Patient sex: M
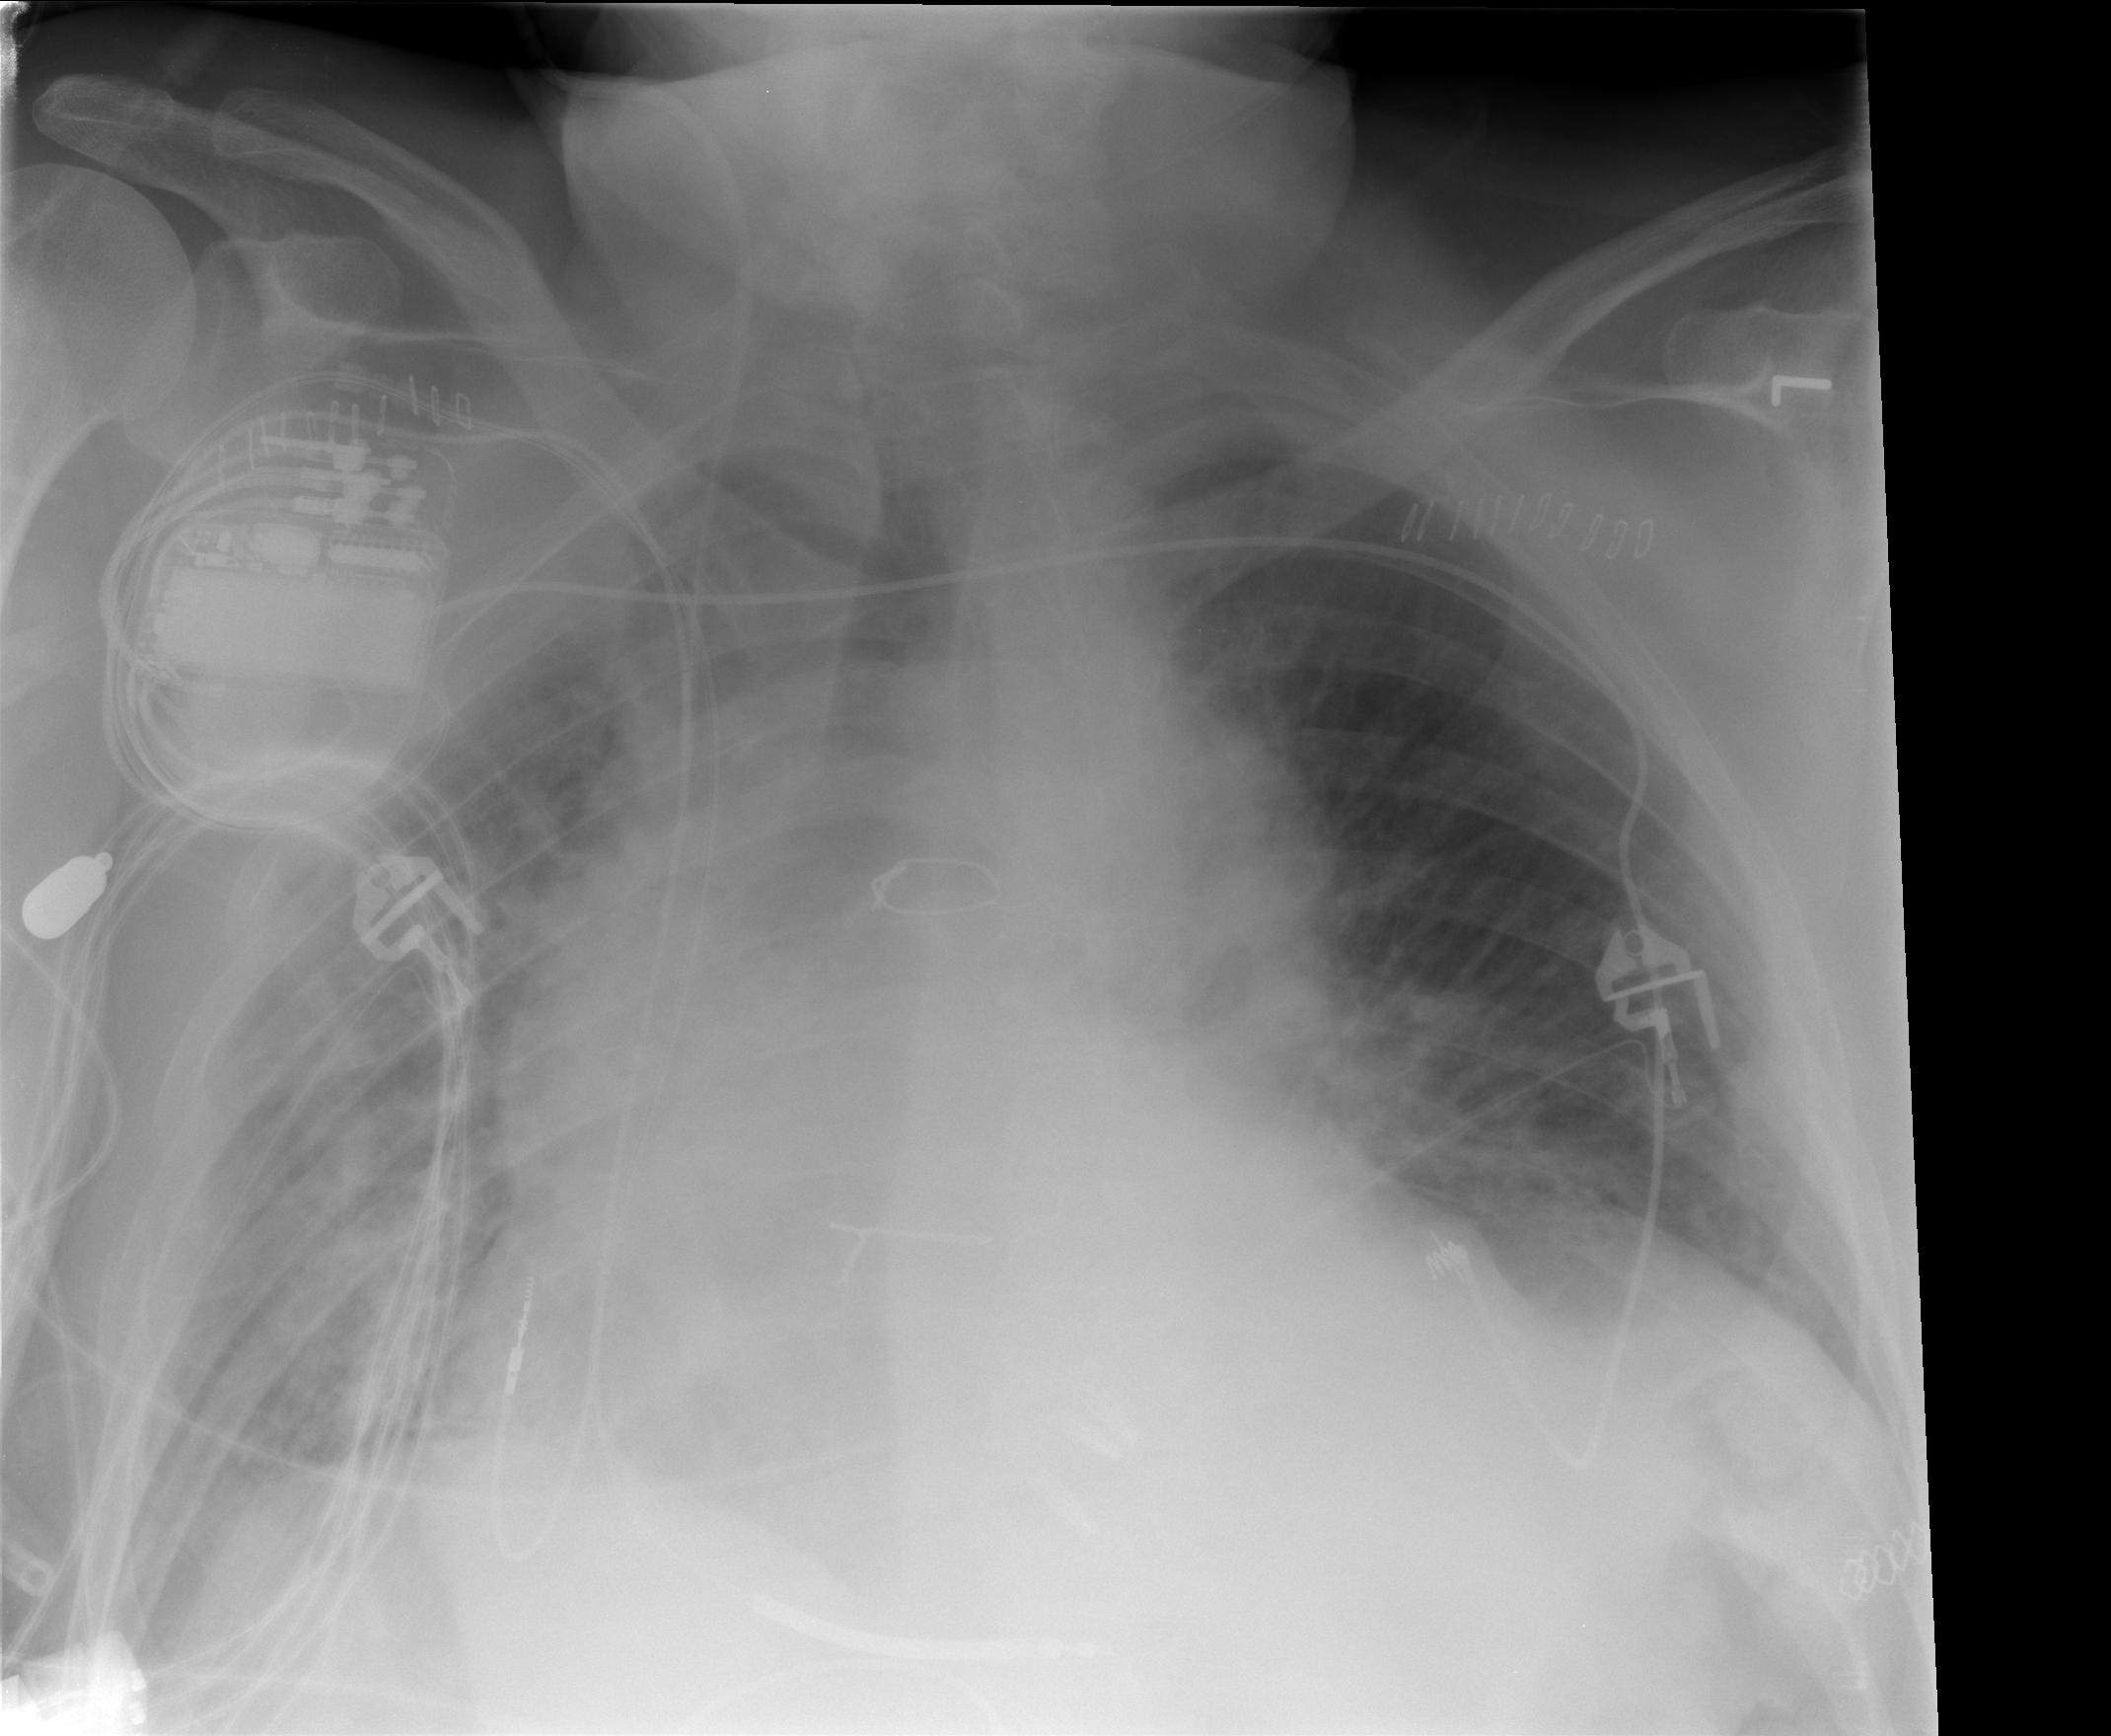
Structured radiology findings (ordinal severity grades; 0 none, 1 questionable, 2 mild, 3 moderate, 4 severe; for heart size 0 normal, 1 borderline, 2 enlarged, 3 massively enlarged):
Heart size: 3
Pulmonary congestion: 2
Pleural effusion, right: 2
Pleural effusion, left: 2
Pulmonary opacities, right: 0
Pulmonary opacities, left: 0
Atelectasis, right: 0
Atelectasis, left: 0